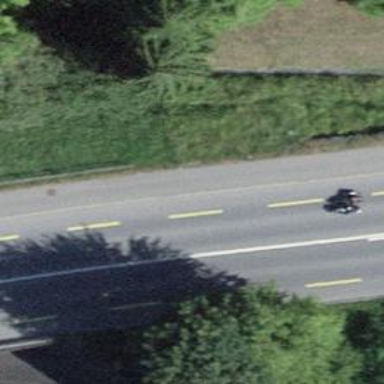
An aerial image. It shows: Secondary road with asphalt surface and dedicated cycle lane.